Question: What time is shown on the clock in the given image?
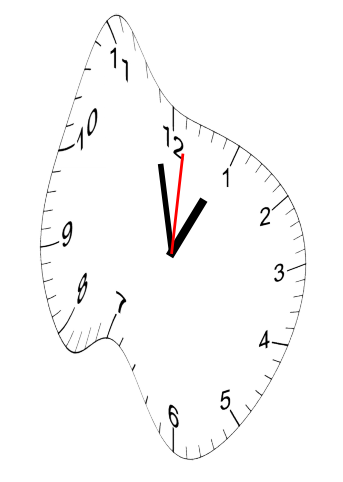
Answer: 12:58:01